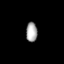
Tissue: lung
Cell type: Epithelial cells
Senescence score: 0.2402
Nuclear area (px): 216
Mean DAPI intensity: 166.218